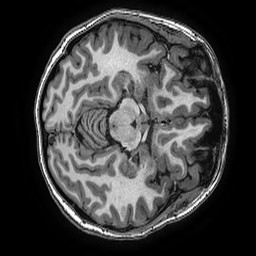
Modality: T1w
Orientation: axial
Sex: female
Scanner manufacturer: ge
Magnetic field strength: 3 T
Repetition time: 0.0077 s
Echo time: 0.003436 s